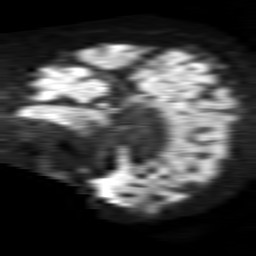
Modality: TRACE
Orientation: sagittal
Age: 72
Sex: female
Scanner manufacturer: philips
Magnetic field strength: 1.5 T
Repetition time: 4.6 s
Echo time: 0.08528 s